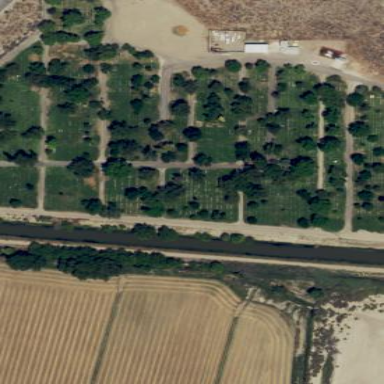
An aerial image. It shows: Cemetery.